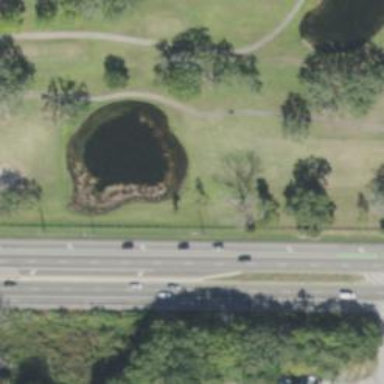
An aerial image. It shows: Water hazard on golf course. The hazard is natural water feature.